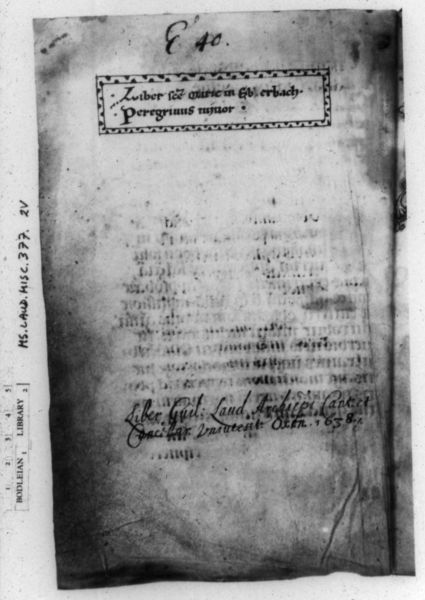
Titel: Speculum Virginum
Institution: Oxford, Bodleian Library
Schlagwörter: weiß, grau, schwarz, skizze, ornament, rahmen, signatur, land, blatt, schrift, papier, noten, datum, jahreszahl, foto, fotografie, unterschrift, buch, druck, titel, seite, text, buchstaben, überschrift, entwurf, buchdruck, jahr, pergament, verwischt, zahl, brief, schreiben, luther, zeilen, urkunde, nummern, handschrift, dokument, latein, blaupause, quelle, wörter, chrift, kalligrafie, verblasst, manuskript, scan, durchschlag, handgeschrieben, 4, c, liber, schrifstück, buh, bestandnummer, ink, e 40, 638, peregrinus, zwiber, peregrimus, perkament